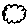
Label: cloud